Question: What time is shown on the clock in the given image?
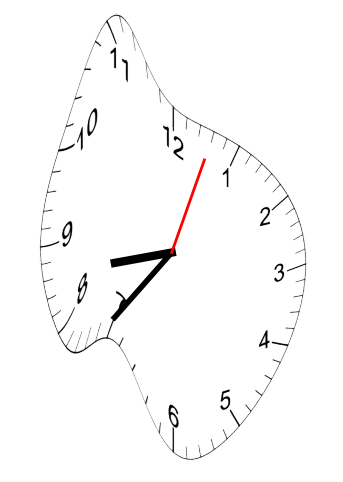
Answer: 08:36:03